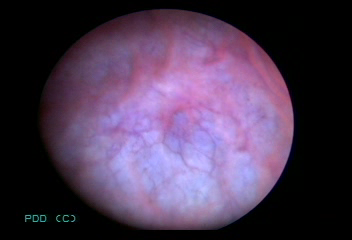
Modality: BLC
Class: Normal mucosa
Bladder cancer association: No